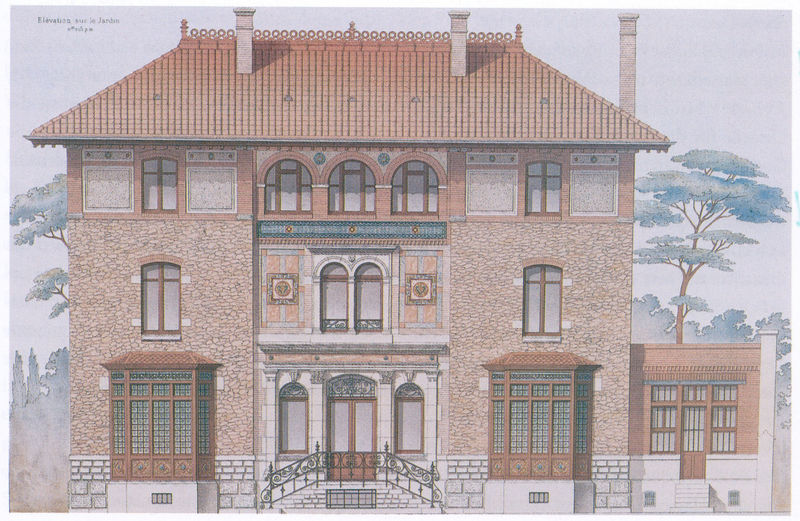
Titel: Villa Weber (Gartenfassade, Zeichnung)
Künstler: Paul Sédille
Standort: Paris
Institution: Villa Weber
Schlagwörter: baum, blau, bäume, fenster, glas, säule, säulen, tür, zeichnung, dach, haus, rot, architektur, sockel, gitter, front, frontal, dachziegel, kamin, kamine, schornstein, ansicht, bogen, fassade, italien, sprossenfenster, ziegel, backstein, türe, pilaster, rundbogen, romantik, treppe, treppen, symmetrie, verzierung, stuck, aufgang, geländer, stufen, anbau, eingang, erker, wohnhaus, mauerwerk, stich, mosaik, entwurf, kapitelle, aussenansicht, portal, rustika, villa, gesims, frontalansicht, walm, walmdach, rundbögen, geschosse, plan, kellerfenster, wintergarten, haustür, riss, grundriss, aufriss, rundbogenfenster, erdgeschoss, aussenfassade, häuserfront, biforium, medaillons, korbbögen, kreuzstockfenster, schorbstein, altes haus, frfeitreppe